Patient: sex F, age 53
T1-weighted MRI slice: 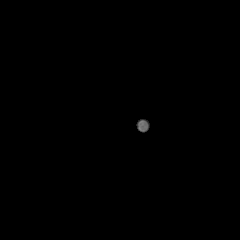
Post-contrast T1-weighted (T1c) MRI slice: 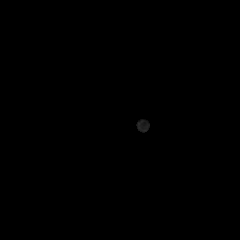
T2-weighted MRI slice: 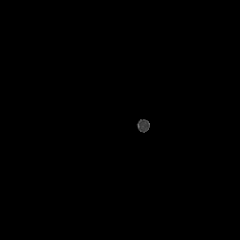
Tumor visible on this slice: no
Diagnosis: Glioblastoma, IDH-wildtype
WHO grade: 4